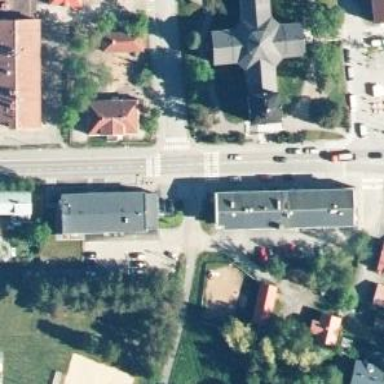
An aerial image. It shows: Asphalt cycleway.